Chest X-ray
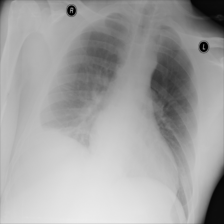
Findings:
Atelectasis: positive
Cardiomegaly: negative
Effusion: positive
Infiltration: positive
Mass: negative
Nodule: negative
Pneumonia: negative
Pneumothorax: negative
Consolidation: negative
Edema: negative
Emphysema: negative
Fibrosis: negative
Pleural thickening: negative
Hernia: negative